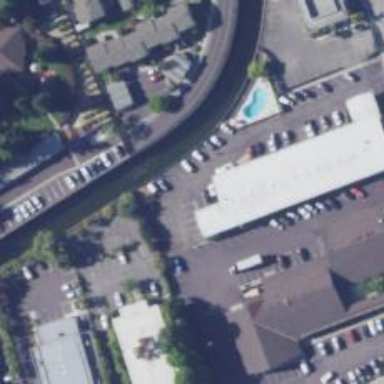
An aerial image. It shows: Building that is motel.